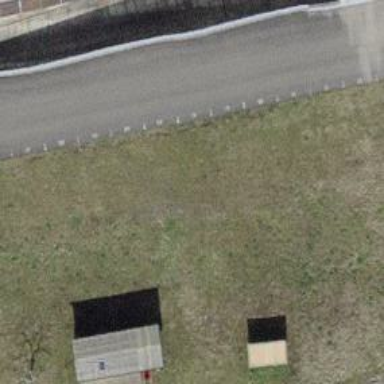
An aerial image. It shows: Parking area with unpaved surface.